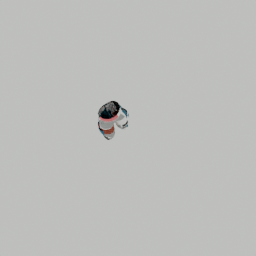
Label: people